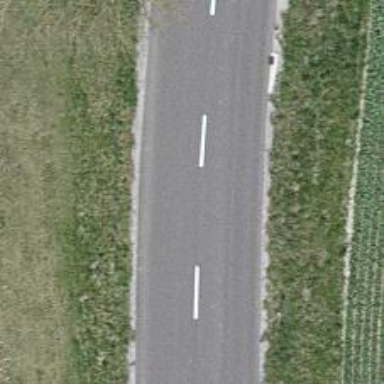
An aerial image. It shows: Secondary road.